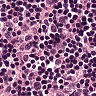
Metastatic tissue present: no